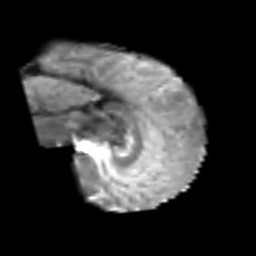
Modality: T2w
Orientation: sagittal
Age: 53
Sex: male
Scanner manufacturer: siemens
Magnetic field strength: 3 T
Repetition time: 6.1 s
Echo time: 0.101 s